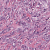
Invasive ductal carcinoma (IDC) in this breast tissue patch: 1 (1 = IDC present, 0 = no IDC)